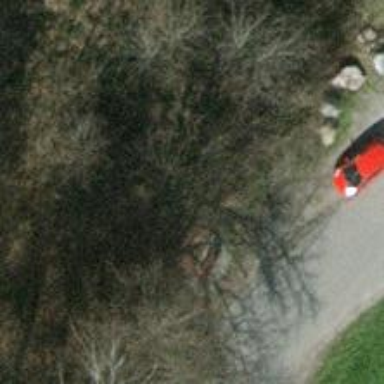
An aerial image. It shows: Red bench.